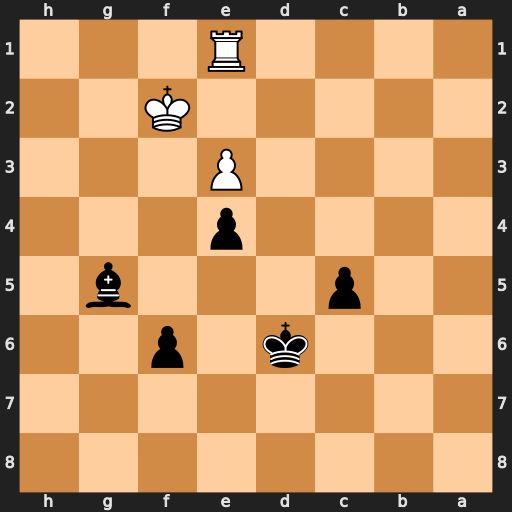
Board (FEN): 8/8/3k1p2/2p3b1/4p3/4P3/5K2/4R3
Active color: b
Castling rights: -
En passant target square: -
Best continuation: Bh4+ Kf1 Bxe1